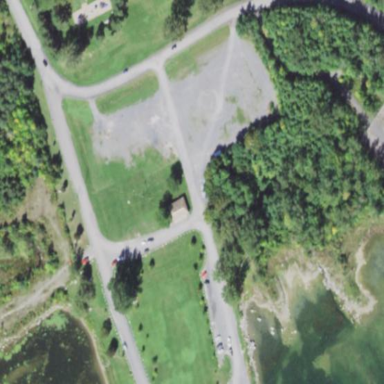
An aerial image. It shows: Park.